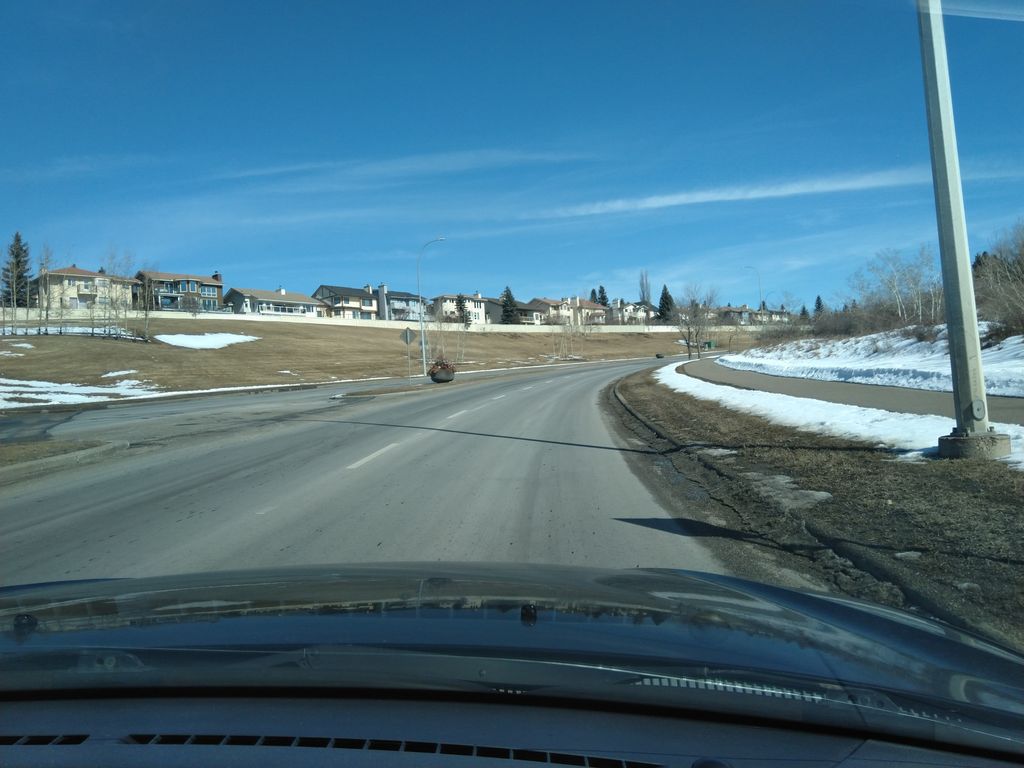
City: calgary